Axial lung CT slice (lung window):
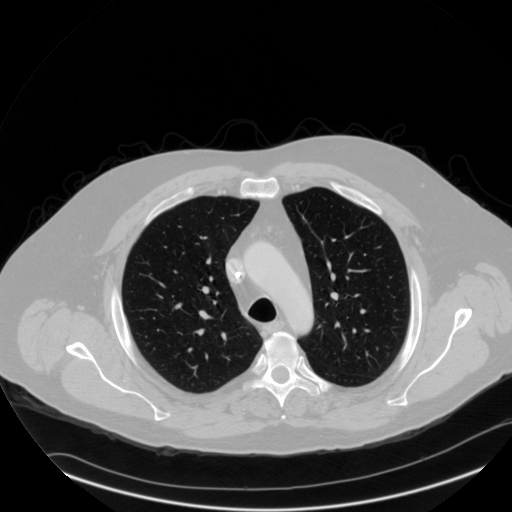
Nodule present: no